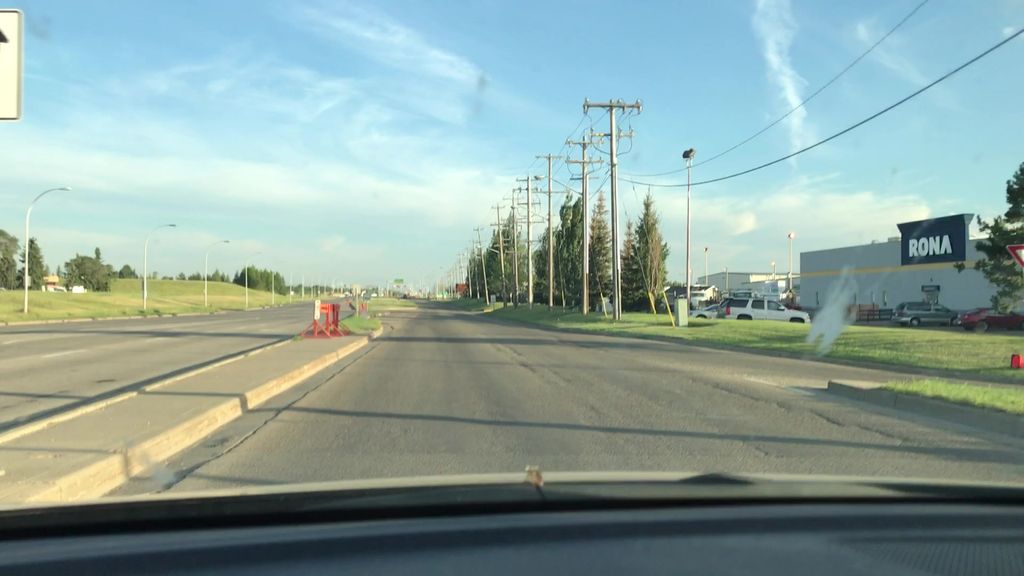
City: edmonton